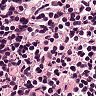
Metastatic tissue present: no